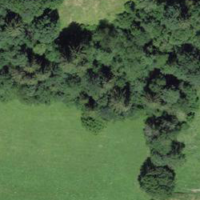
EUNIS habitat code: 24
Species observed at this site:
Silene dioica